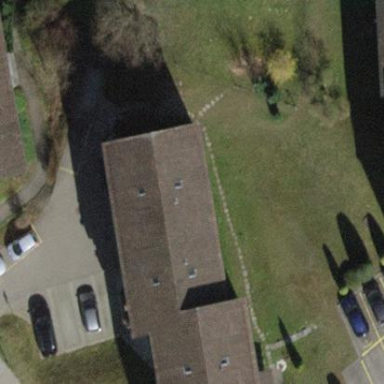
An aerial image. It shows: Building with pitched roof.